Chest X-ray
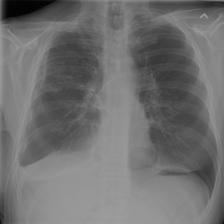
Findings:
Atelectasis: negative
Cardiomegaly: negative
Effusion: negative
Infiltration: positive
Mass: negative
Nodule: negative
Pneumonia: negative
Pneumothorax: negative
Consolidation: negative
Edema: negative
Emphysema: positive
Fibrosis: negative
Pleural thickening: positive
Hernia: negative